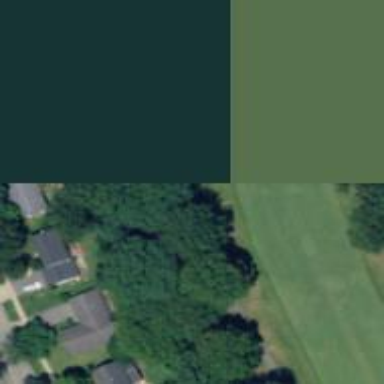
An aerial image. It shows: Well-maintained grade1 path in golf course.